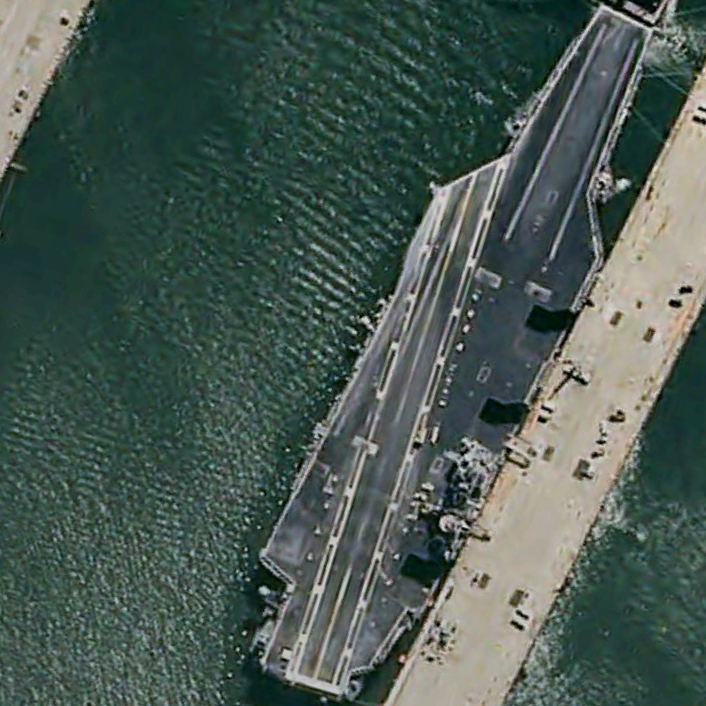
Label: aircraft_carrier